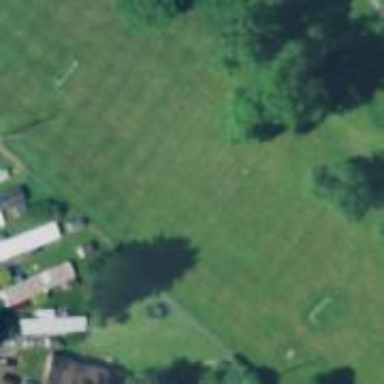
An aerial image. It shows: Soccer pitch for leisureland activities.